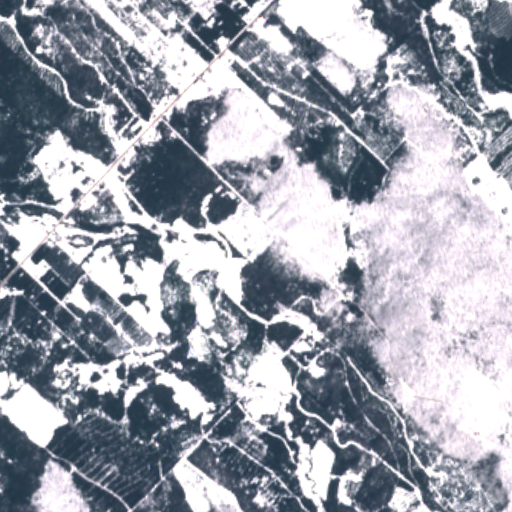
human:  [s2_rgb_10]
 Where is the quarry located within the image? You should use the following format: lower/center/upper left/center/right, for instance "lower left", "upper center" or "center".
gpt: The quarry is located in the center of the image.
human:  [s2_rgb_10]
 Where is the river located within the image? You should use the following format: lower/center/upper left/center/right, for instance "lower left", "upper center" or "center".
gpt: The river is located in the right of the image.
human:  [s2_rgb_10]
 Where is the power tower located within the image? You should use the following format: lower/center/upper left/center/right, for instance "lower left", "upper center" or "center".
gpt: There is no power tower in the image.